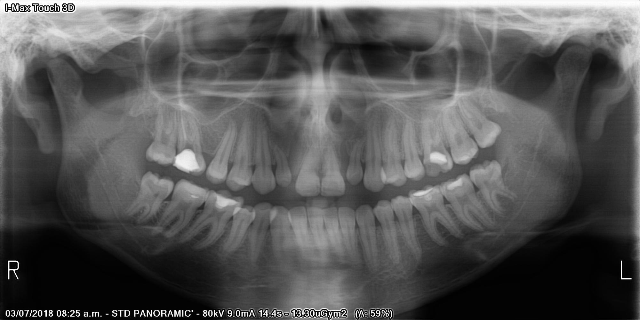
adult